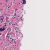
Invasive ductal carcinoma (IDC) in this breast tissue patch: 0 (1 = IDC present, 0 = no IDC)